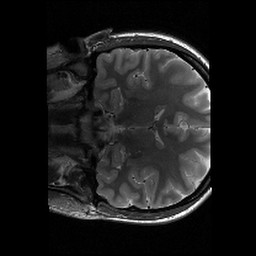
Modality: T2w
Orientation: coronal
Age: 22
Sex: female
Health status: healthy
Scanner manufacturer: siemens
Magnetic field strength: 3 T
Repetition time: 6 s
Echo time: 0.064 s